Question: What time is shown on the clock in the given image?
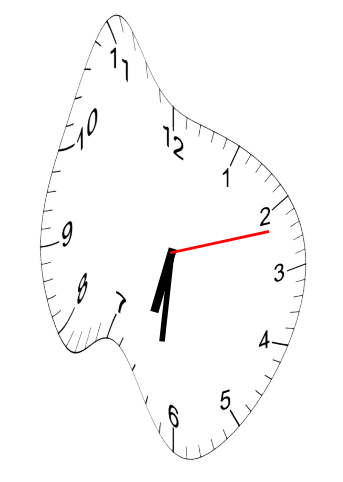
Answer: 06:31:12